На гладкой поверхности расположены параллельно друг другу две длинных и узких доски, а между ними - четыре шайбы радиуса $R$. Расстояние между досками $3L$, а начальное положение шайб показано на рисунке. Левая доска начинает двигаться вправо со скоростью $v$. Масса каждой доски $m$, масса каждой из шайб $m/2$. Материал, из которого сделаны доски и шайбы, таков, что все столкновения можно считать абсолютно неупругими. Тела при соударении не слипаются. Радиус шайб $R < L$ и достаточно мал для того, чтобы шайбы не задевали друг за друга.
На каком расстоянии от правой доски будет находится левая доска через достаточно большое время $t$ после начала движения?
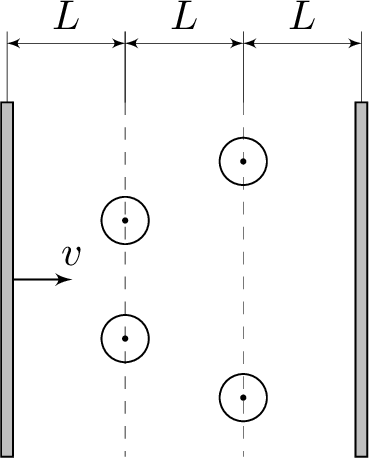
Ответ: $$ S=3 L-\left(S_{1}+S_{2}\right)=\frac{L+3 R}{2} $$
Темы:
T, Механика, Динамика, Соударения, Всероссийские, Неупругое столкновение